Question: while i am trying to implement a round edge to textfield at login screen to my application when i gave shadow effect to it using Quartzcore framework, white rectangular edges comes to the front.
Ihave written below code in viewDidLoad in viewcontroller.m file :-
'''
txt_PhoneNo.layer.cornerRadius = 14;
txt_PhoneNo.layer.borderColor = [[UIColor grayColor] CGColor];
[txt_PhoneNo.layer setBorderWidth:1.0];
txt_PhoneNo.layer.shadowColor = [UIColor grayColor].CGColor;
txt_PhoneNo.layer.shadowOffset = CGSizeMake(4.0f,4.0f);
txt_PhoneNo.layer.masksToBounds = NO;
txt_PhoneNo.layer.shadowRadius = 4.0f;
txt_PhoneNo.layer.shadowOpacity = 1.0;
'''
How to remove these white edges from my textfield? I am new to iOS development.Any help would be greatly appreciated.
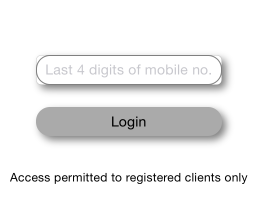
Answer: Just set the border style before changing layers
'''
[_txt_PhoneNo setBorderStyle:UITextBorderStyleNone];
'''
This will work. :)